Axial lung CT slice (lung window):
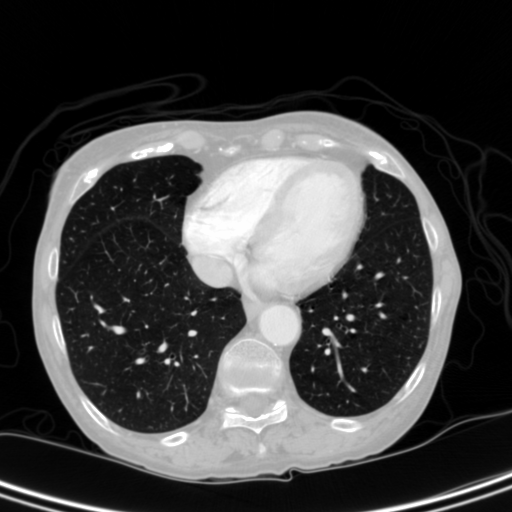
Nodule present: no